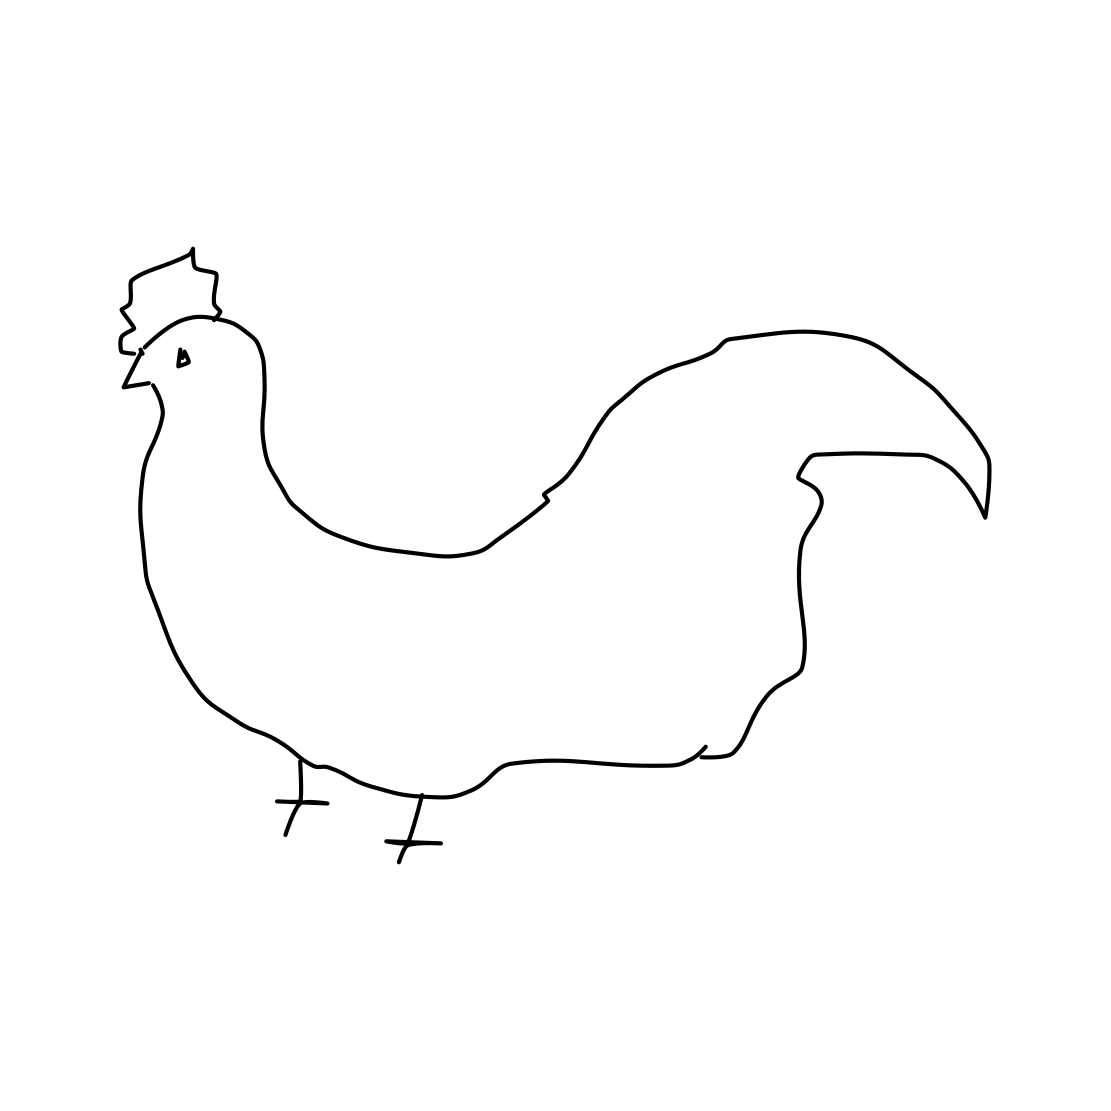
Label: rooster